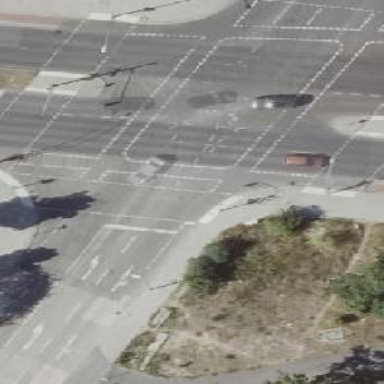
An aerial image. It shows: Asphalt path with footway crossing equipped with traffic signals. Both the cycleway and footway have asphalt surfaces.